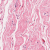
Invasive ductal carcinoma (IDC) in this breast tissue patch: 0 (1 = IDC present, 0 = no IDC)